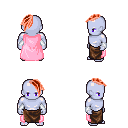
a pixel art fantasy rpg character, male body template, dark elf, purple skin, pink cape, robe skirt, red long mohawk hairstyle, white cloth bracers, four views (front, back, left, right), 2x2 character sprite sheet, small pixel art, hard edges, no anti-aliasing